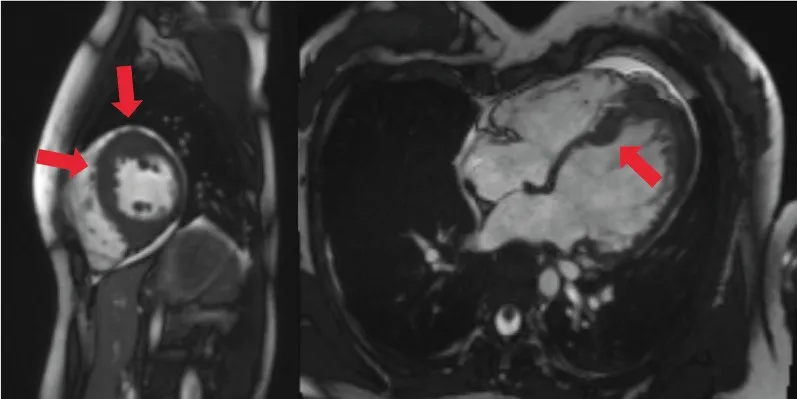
Cardiac MRI, four-chamber view. Depicted long- and short-axis cine images. Red arrows: thickened LV septal and apical wall (up to 20 mm); small apical pericardial effusion.
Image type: radiology (mri)